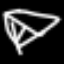
Label: diamond